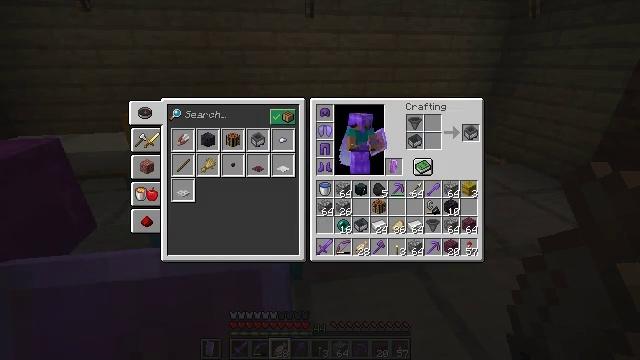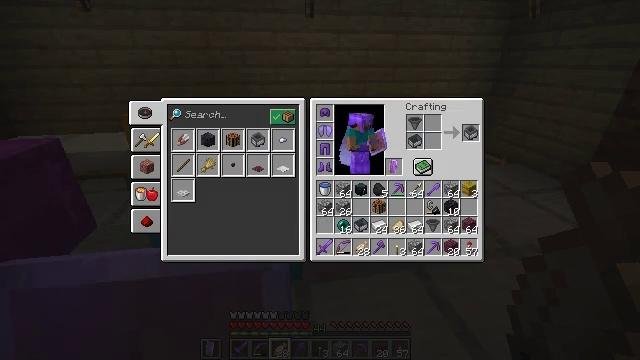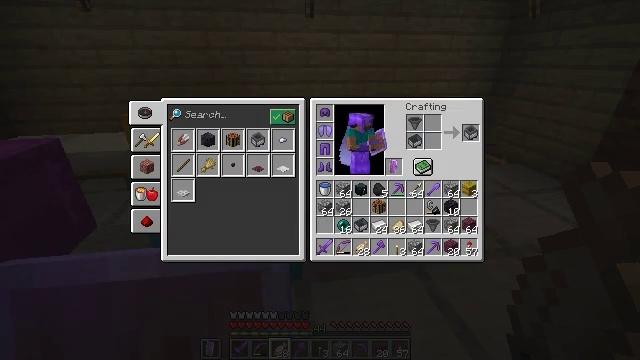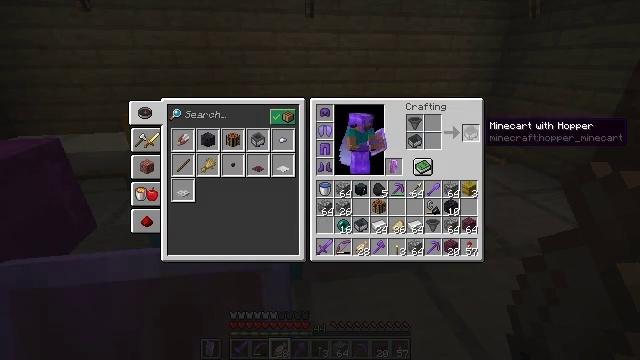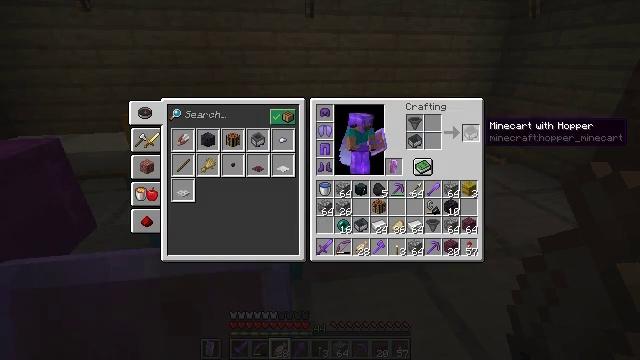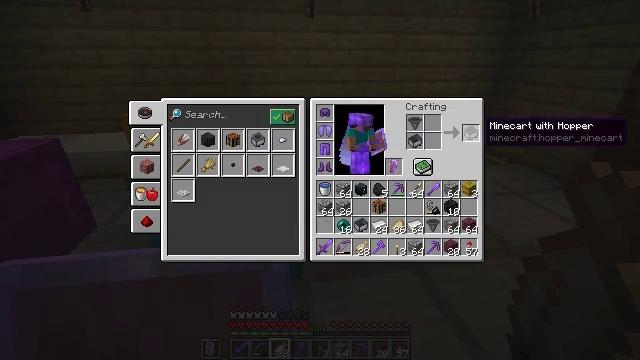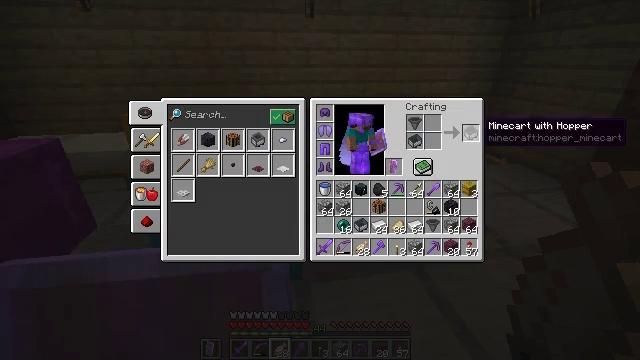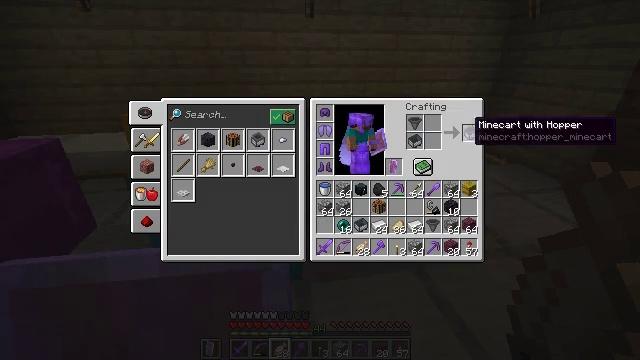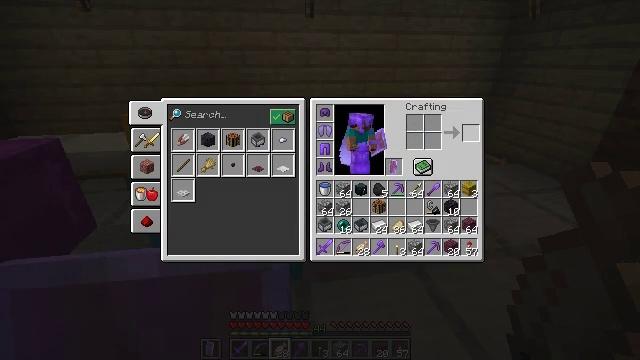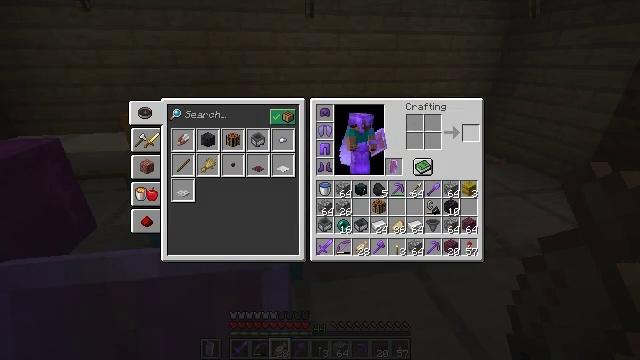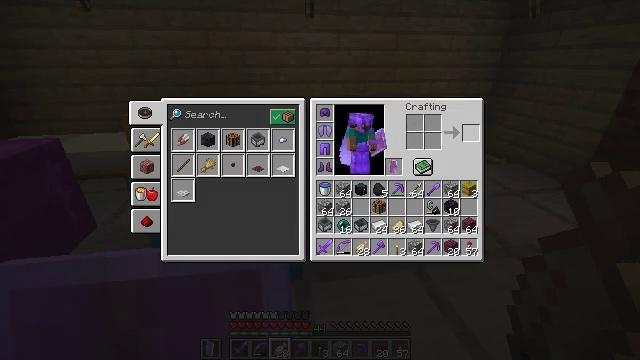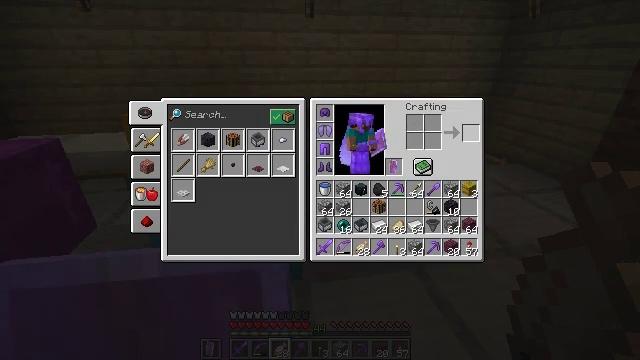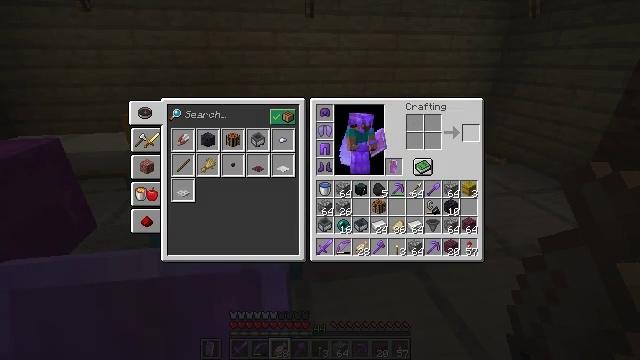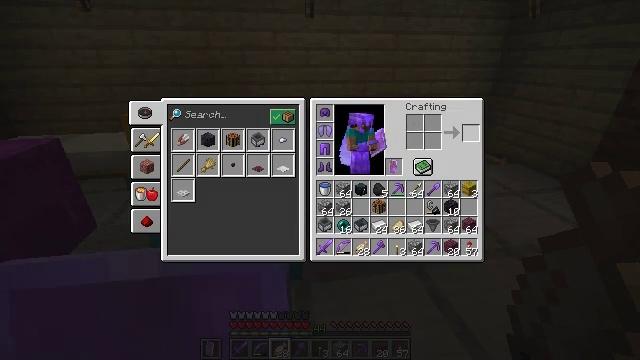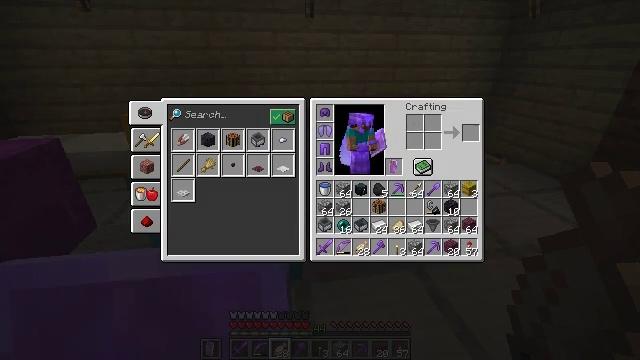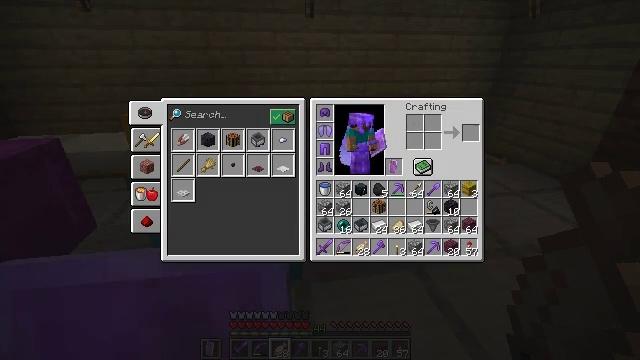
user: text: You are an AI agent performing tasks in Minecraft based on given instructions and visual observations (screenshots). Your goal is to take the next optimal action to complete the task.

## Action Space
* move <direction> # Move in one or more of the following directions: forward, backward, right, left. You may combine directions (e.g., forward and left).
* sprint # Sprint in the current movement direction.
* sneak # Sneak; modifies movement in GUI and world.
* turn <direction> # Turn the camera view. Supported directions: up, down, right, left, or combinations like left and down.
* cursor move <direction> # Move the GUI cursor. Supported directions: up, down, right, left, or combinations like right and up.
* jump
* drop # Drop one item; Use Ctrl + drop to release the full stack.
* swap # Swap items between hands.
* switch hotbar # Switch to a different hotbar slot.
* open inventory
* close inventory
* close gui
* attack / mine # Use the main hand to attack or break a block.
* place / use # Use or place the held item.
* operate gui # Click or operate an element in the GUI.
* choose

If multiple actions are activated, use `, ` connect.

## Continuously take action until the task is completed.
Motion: motion action
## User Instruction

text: Use a crafting table to make a hopper minecart.
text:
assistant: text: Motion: sneak
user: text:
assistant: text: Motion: sneak
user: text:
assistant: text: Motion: sneak
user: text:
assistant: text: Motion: sneak
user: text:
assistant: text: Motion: sneak
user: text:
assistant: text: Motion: sneak
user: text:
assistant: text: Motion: sneak, turn left
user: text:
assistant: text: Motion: sneak, attack / mine
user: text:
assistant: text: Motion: sneak, attack / mine
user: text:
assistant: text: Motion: sneak, attack / mine
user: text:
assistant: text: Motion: sneak
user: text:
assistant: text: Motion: sneak
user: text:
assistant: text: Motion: sneak
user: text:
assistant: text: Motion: sneak
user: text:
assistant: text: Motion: sneak, turn left
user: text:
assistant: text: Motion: sneak, turn left and up
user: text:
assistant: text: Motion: sneak, turn left
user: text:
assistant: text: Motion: sneak
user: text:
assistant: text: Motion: sneak
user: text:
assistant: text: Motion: sneak
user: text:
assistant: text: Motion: sneak
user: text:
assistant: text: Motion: sneak, turn right and down
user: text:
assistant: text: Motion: sneak, turn right
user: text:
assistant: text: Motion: sneak
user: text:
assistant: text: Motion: sneak
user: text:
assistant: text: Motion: sneak
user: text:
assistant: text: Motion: sneak
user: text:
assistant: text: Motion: sneak, attack / mine
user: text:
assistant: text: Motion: sneak, attack / mine
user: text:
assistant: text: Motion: sneak, attack / mine